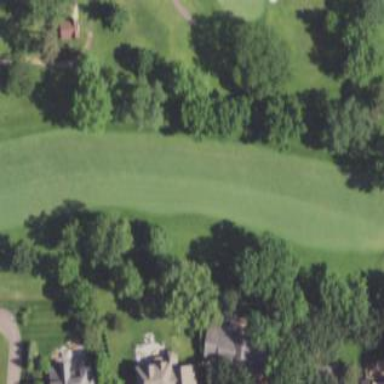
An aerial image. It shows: Golf fairway in the image.